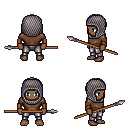
a pixel art fantasy rpg character, male body template, human, dark skin, brown long-sleeve shirt, metal pants, white plain hairstyle, chain hood, leather bracers, spear, four views (front, back, left, right), 2x2 character sprite sheet, small pixel art, hard edges, no anti-aliasing